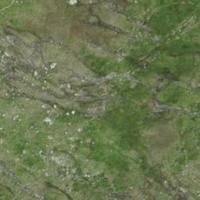
EUNIS habitat code: 26
Species observed at this site:
Arnica montana